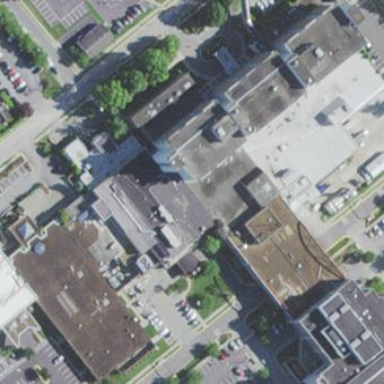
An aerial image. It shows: Hospital building.